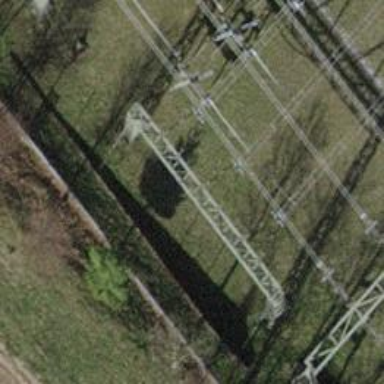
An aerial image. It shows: Insulator used in power equipment.